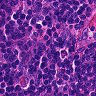
Metastatic tissue present: no